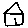
Label: house